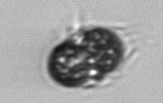
Label: Mesodinium